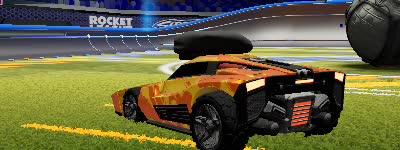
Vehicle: breakout